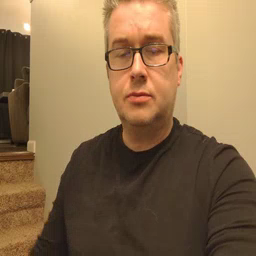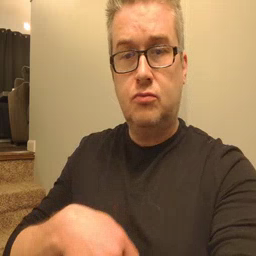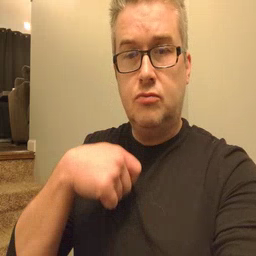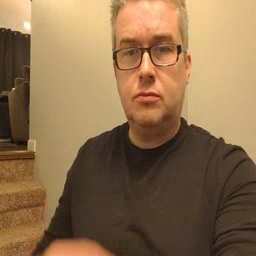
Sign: zipper